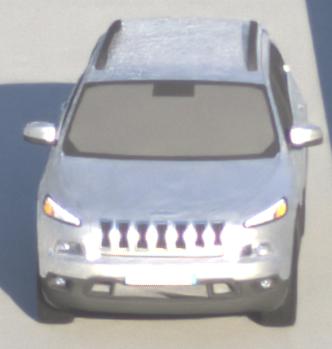
Make: Jeep
Model: Cherokee 3.2 V6 Pentastar
Detailed model: Cherokee (KL)
Model produced from: 2014/07
Model produced until: 2015/07
Doors: 5
Color: white
Road condition: dry road
Daytime: sunrise or sunset
Contrast: medium contrast